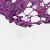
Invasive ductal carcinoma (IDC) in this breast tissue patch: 0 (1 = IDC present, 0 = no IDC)